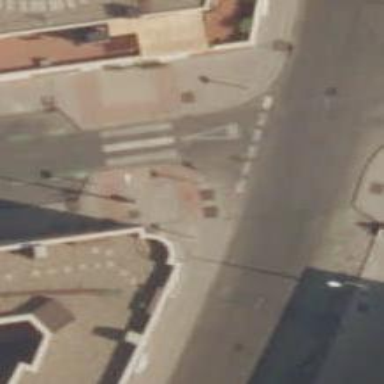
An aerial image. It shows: Uncontrolled zebra crossing on the road.